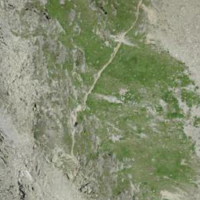
EUNIS habitat code: 48
Species observed at this site:
Silene acaulis
Saxifraga bryoides
Vaccinium vitis-idaea
Bartsia alpina
Sempervivum montanum